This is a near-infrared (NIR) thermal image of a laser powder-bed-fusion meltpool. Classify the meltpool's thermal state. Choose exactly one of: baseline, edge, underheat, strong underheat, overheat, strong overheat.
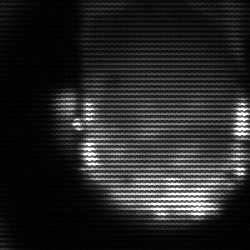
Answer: baseline